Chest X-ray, PA view. Patient: 66 years old, sex M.
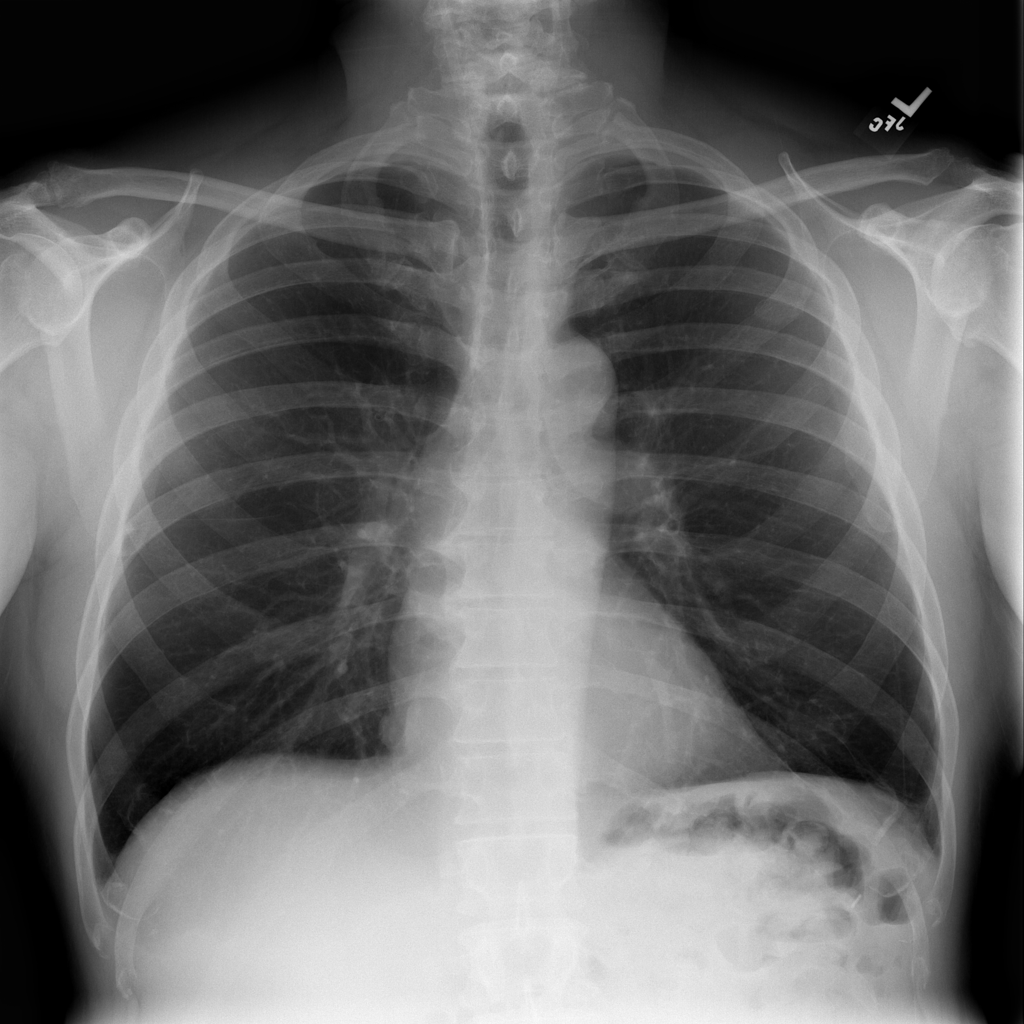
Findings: No Finding